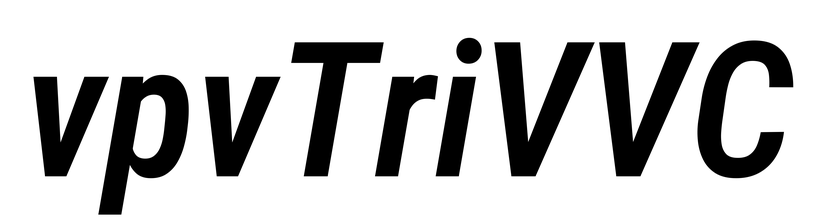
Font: Roboto-Italic_Condensed_SemiBold_Italic